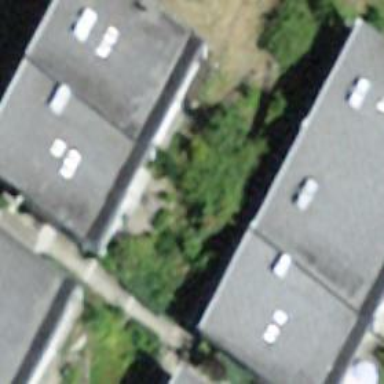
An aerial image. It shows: Skillion-roofed apartments building.